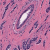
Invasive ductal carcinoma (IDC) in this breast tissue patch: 0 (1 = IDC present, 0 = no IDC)